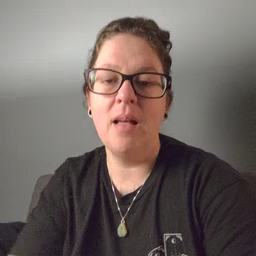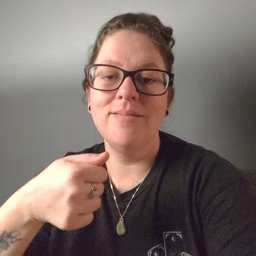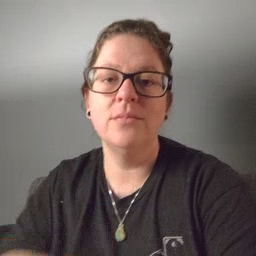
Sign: hide